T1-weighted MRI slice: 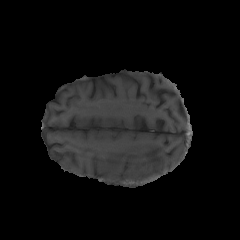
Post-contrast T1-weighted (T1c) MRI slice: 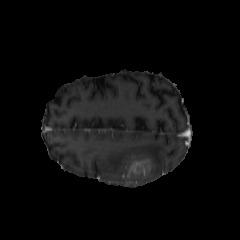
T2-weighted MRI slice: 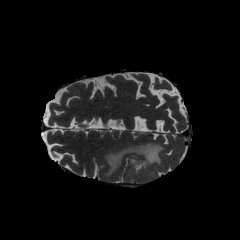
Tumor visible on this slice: yes